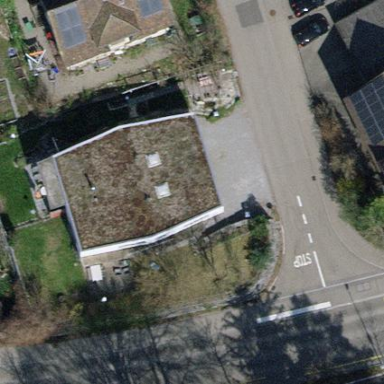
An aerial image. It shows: Terrace building.